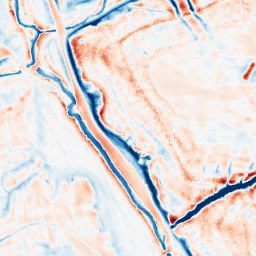
Category: edge_preserving
Decomposition family: bilateral
Decomposition parameters: d: 21
sigma_color: 50
sigma_space: 50
Upsampling method: regularized
Upsampling parameters: scale: 4
lambda_reg: 0.001
Upsampling scale: 4